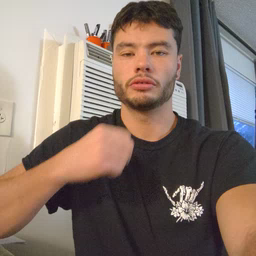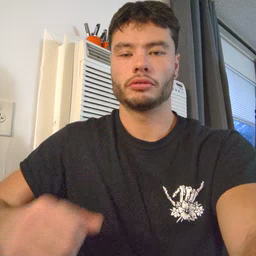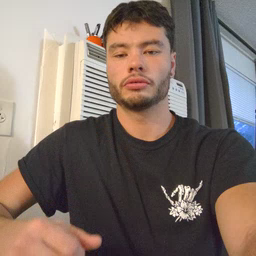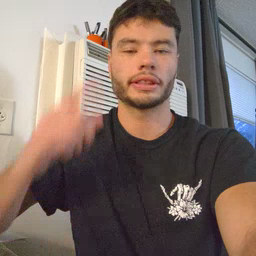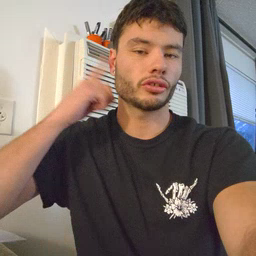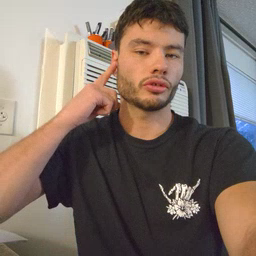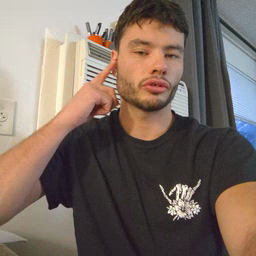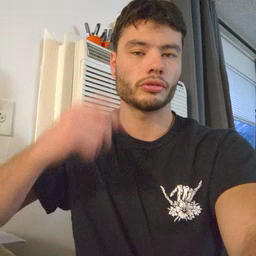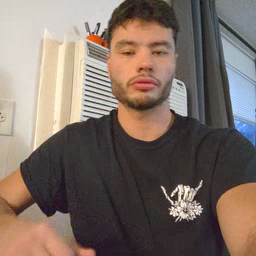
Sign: ear